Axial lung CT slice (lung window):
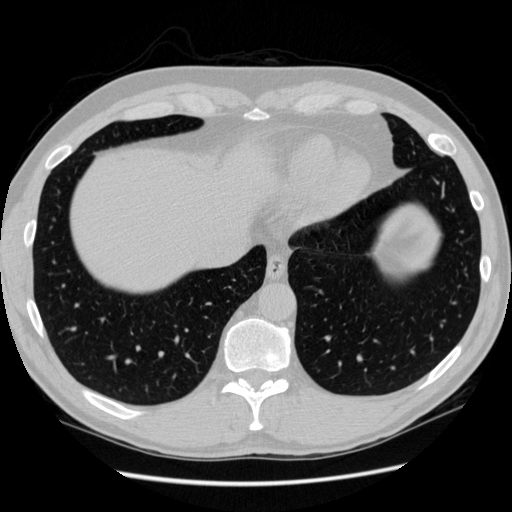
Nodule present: no